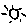
Label: sun